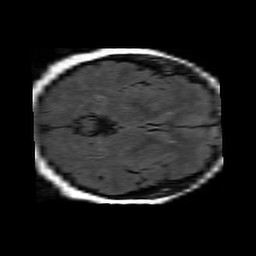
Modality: FLAIR
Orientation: axial
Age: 43
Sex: female
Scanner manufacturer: philips
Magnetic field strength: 1.5 T
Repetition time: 6 s
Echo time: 0.12 s